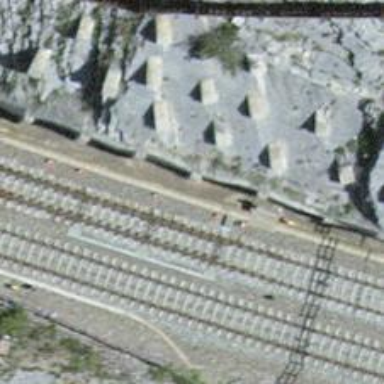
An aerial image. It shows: Railway track with contact lines for electrification.